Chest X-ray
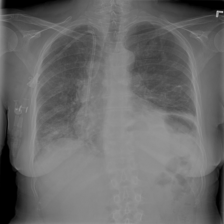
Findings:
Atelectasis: negative
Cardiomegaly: negative
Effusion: negative
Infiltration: negative
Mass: negative
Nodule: negative
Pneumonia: negative
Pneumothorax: negative
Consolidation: negative
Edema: negative
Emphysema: negative
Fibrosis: negative
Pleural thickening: negative
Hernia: negative